Question: I'm trying to perform a smooth transition (expand/collapse) on my 'LinearLayout' through 'Animation'. Here's the code that i'm using for the animation:
'''
Animation anim = new Animation(){
@Override
protected void applyTransformation(float interpolatedTime, Transformation t){
super.applyTransformation(interpolatedTime, t);
layout.getLayoutParams().height = (int)(84*interpolatedTime);
layout.requestLayout();
}
};
'''
The problem is that the expand/collapse animation works fine but the layout itself doesn't appear correctly once the animation is done. That following gray gradient block is how it looks like (instead of a textview and edittext):

Even though i'm calling 'layout.requestLayout();' but still it doesnt refresh the drawing of layout at each interpolatedTime time. Is there something i'm missing here?
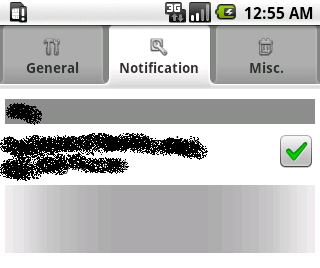
Answer: I think i've figured out!
The key answer is to set your view's height to 'LayoutParams.WRAP_CONTENT' once the time is equal to . For example:
'''
if(interpolatedTime == 1)
layout.getLayoutParams().height = LayoutParams.WRAP_CONTENT;
else
layout.getLayoutParams().height = (int)(84 * interpolatedTime);
'''
'layout.getMeasuredHeight()'